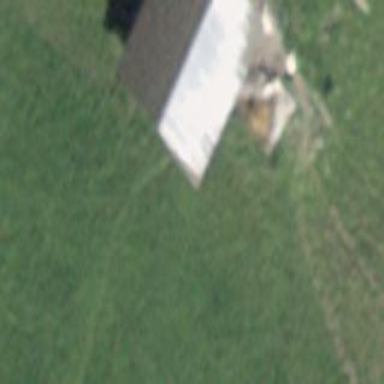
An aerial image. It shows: Rural barn.